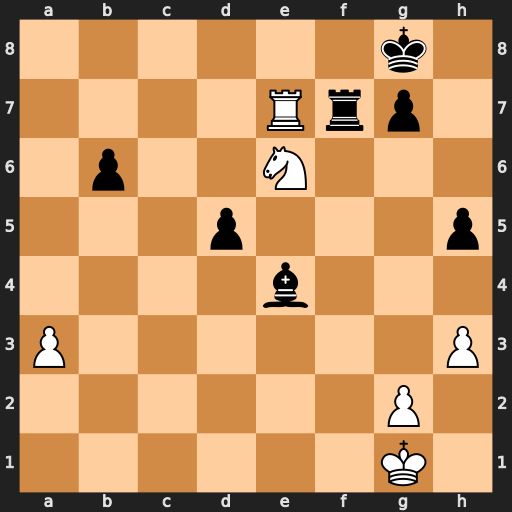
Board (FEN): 6k1/4Rrp1/1p2N3/3p3p/4b3/P6P/6P1/6K1
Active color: w
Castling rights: -
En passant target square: -
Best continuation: Re8+ Kh7 Ng5+ Kg6 Nxf7